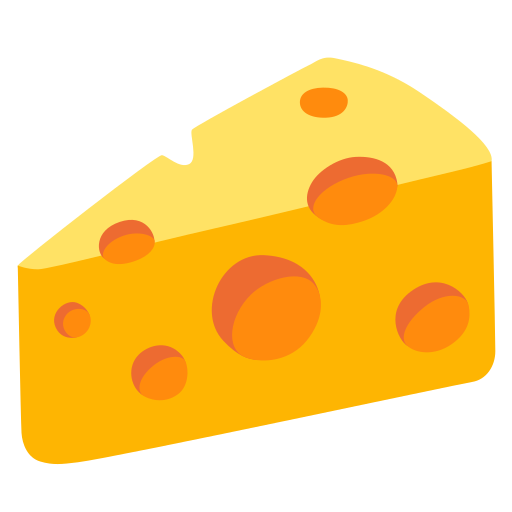
Emoji: 🧀